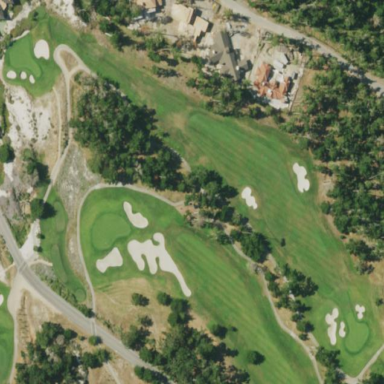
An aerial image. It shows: Golf rough area.